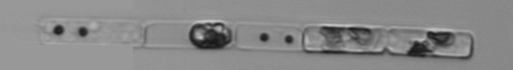
Label: Guinardia_delicatula_TAG_internal_parasite